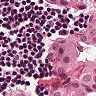
Metastatic tissue present: yes